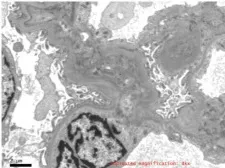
Diagnostic evaluation and clinical course of Case 2. (B) Electron microscopy. Electron-dense deposits in the mesangial area.
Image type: pathology (h&e)